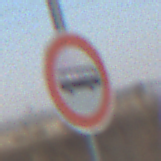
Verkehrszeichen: VerbotKraftomnibusse
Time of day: SunriseSunset
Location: Outdoor (Suburban)
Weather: PartlyCloudy
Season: Winter
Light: Natural